Question: I am wokring on an Android project where I am using FFT for processing accelerometer data and I have problems understanding how are these things actually working.
I am using jTransform library by Piotr Wendykier in the following way:
'''
int length = vectors.length;
float[] input = new float[length*2];
for(int i=0;i<length;i++){
input[i]=vectors[i];
}
FloatFFT_1D fftlib = new FloatFFT_1D(length);
fftlib.complexForward(input);
float outputData[] = new float[(input.length+1)/2];
if(input.length%2==0){
for(int i = 0; i < length/2; i++){
outputData[i]= (float) Math.sqrt((Math.pow(input[2*i],2))+(Math.pow(input[2*(i)+1], 2)));
}
}else{
for(int i = 0; i < length/2+1; i++){
outputData[i]= (float) Math.sqrt((Math.pow(input[2*i],2))+(Math.pow(input[2*i+1], 2)));
}
}
List<Float> output = new ArrayList<Float>();
for (float f : outputData) {
output.add(f);
}
'''
the result is an array with following data .
I have problem with interpreting the output data..The data are from 10 seconds long interval, and the sampling frequency is 50Hz..While capturing I was moving the phone up and down cca each 3/4 second in my hand, so is possible that the extreme which is about x value 16 could be the period of the strongest component of the signal?
I need to obtain the frequency of the strongest component in the signal..
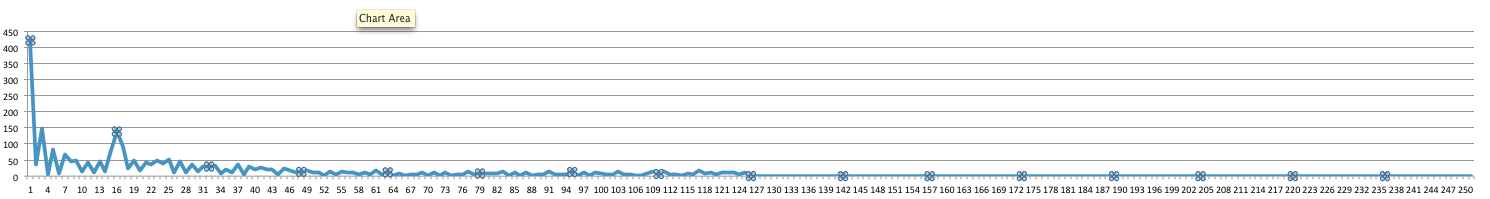
Answer: The frequency represented by each fft result bin is the bin number times the sample rate divided by the length of the fft (convolved with a Sinc function giving it non-zero width, to get a bit technical). If your sample rate is 50 Hz and your fft's lenght is fft length is 512, then bin 16 of the fft result would represent about 1.6 Hz which is close to having a period of 0.7 seconds.
The spike at bin 0 (DC) might represent the non-zero force of gravity on the accelerometer.